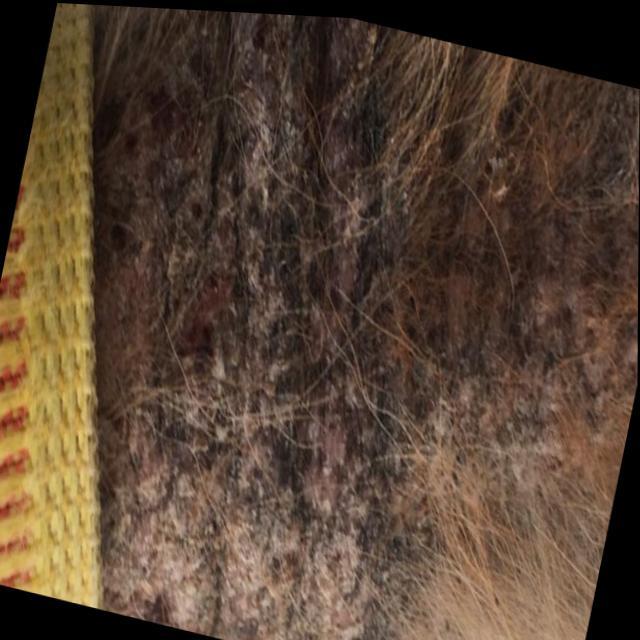
Canine demodicosis (Demodex mange) — caused by Demodex canis mites. Presents with alopecia, follicular papules, pustules, and comedones. Often localized on face and forelimbs.